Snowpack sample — Buffalo Mountain, Silverthorne, Colorado, USA (2/22/26, 2:02 PM MST)
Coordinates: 39.622, -106.113
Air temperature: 33 °F
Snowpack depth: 63 cm
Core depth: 10 cm
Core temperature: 30.2 °F
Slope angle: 11°, slope face: 116°
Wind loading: low
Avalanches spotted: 0
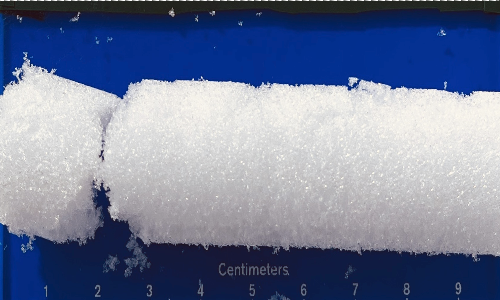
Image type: core
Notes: In a firebreak similar to site 1, minimal wind loading with no spotted avalanches (not many faces in view though)